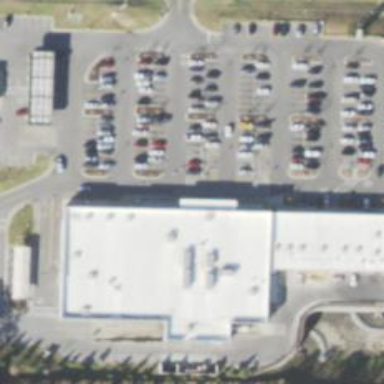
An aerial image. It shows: Parking space is available.